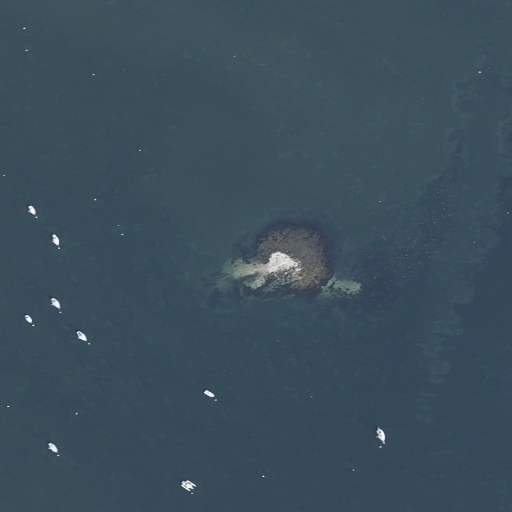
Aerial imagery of bar in Maine named Pomroy Rock containing only open water